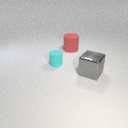
large red rubber cylinder behind small cyan rubber cylinder